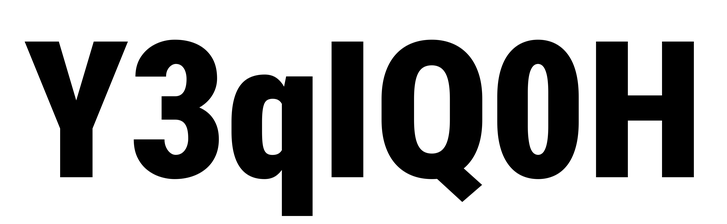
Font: Roboto_Condensed_Black